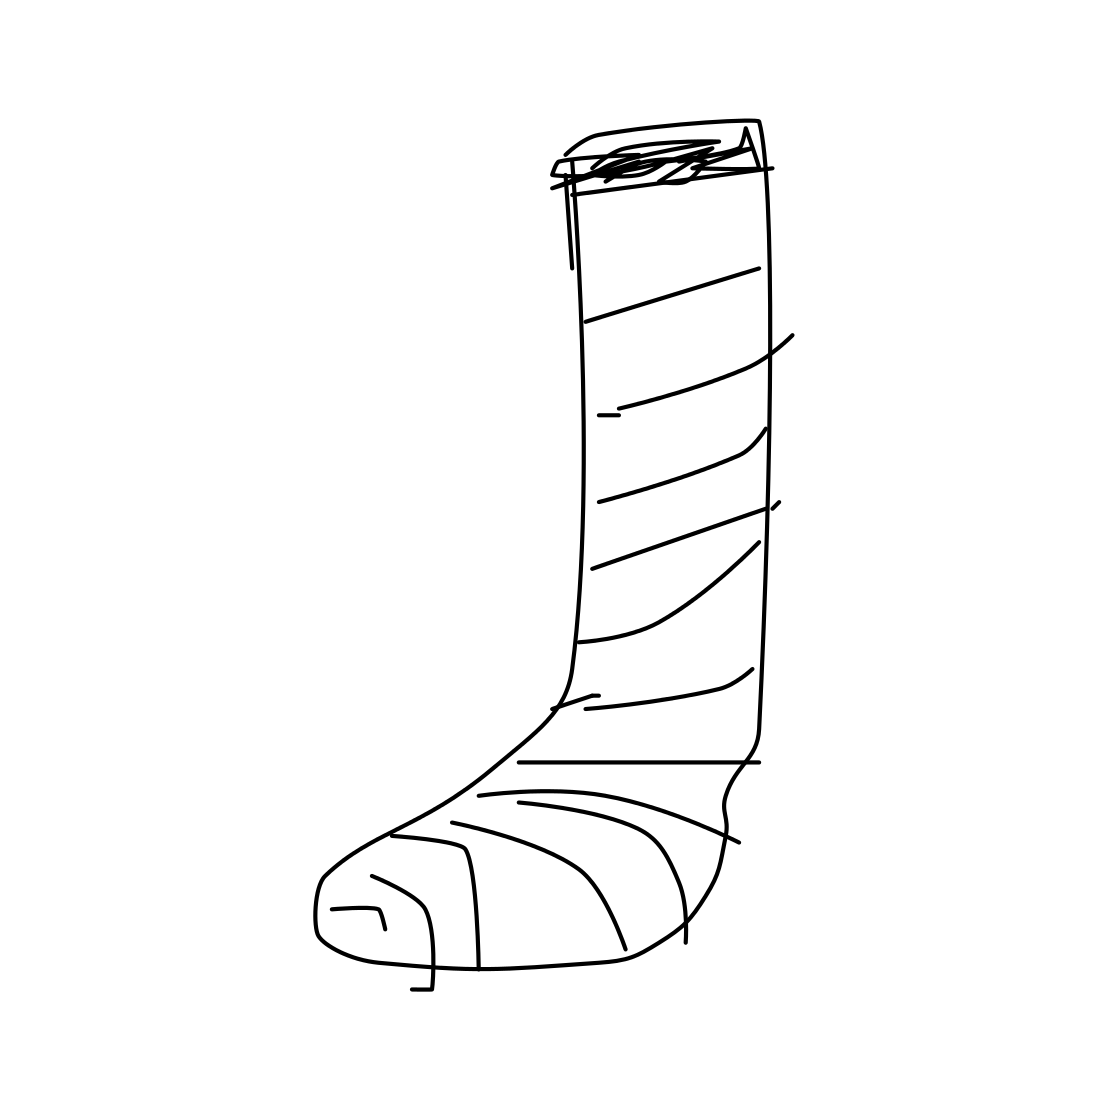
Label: socks